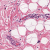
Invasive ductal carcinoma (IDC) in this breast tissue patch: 0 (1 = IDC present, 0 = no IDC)